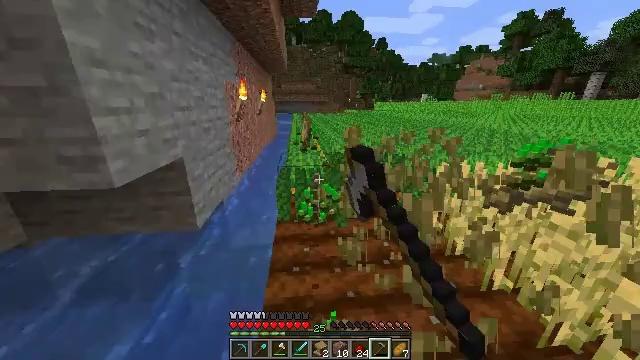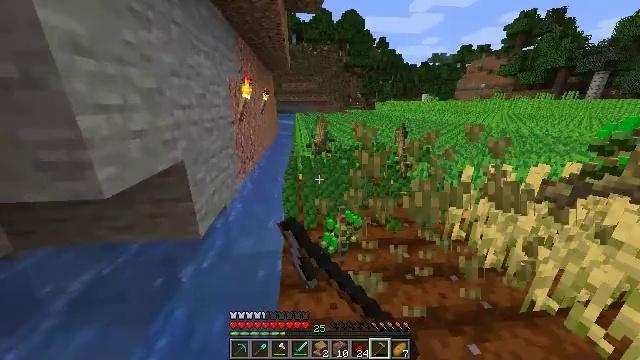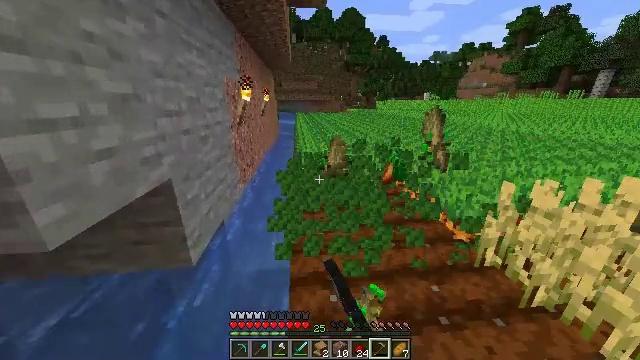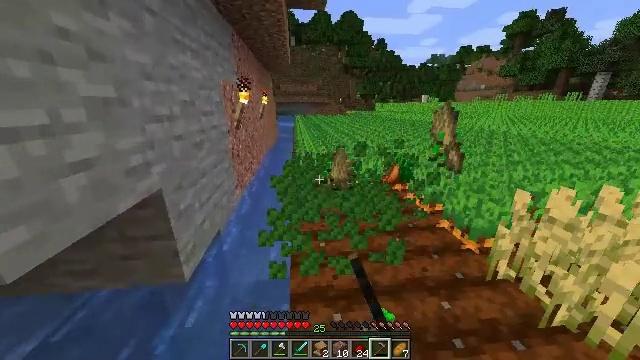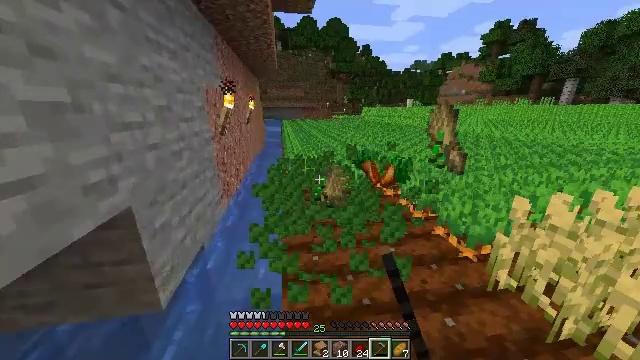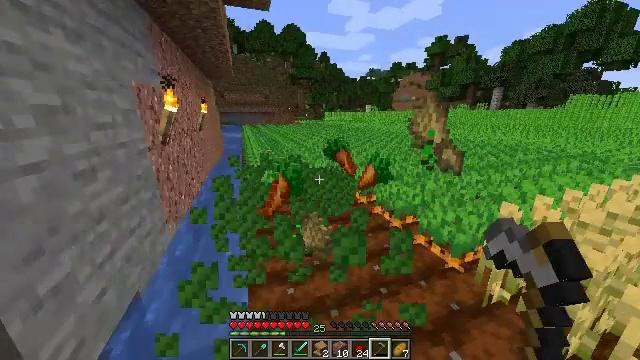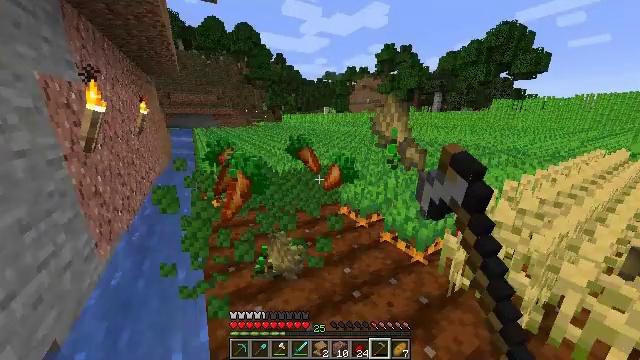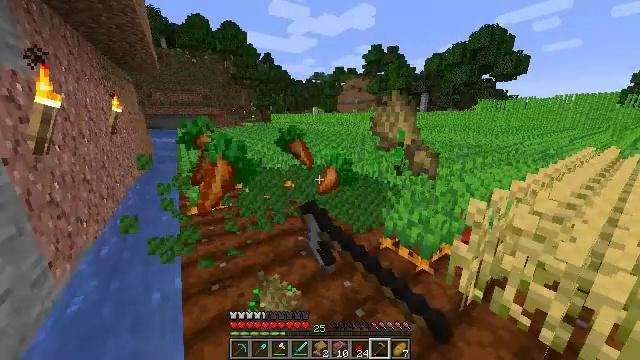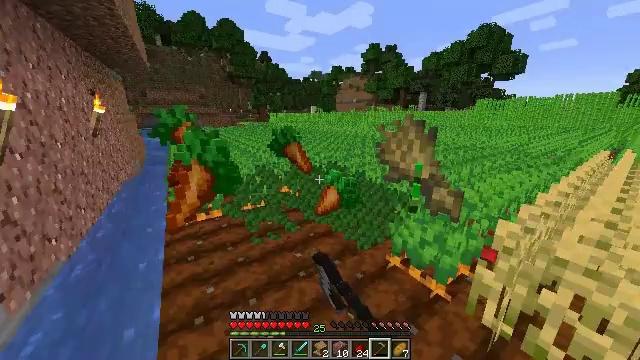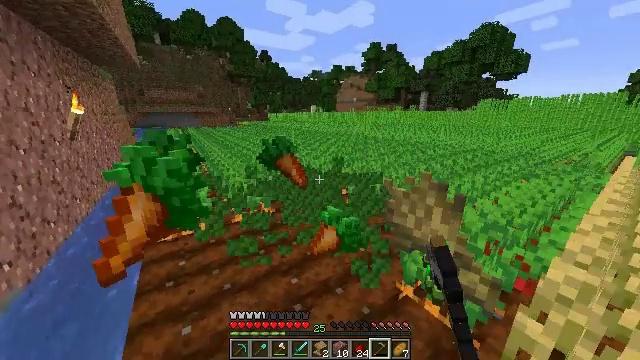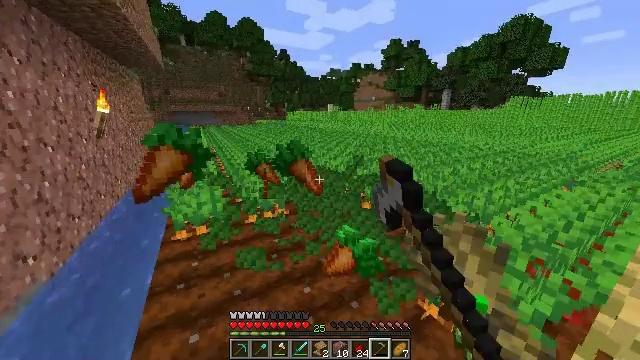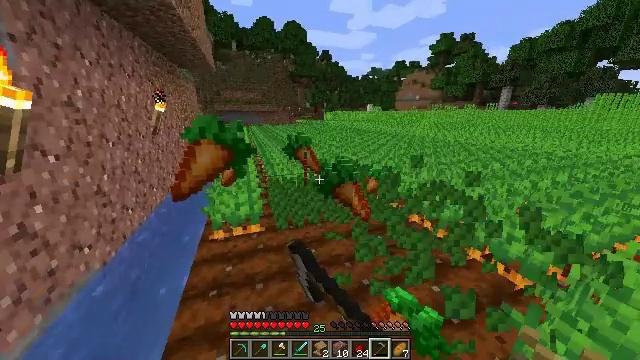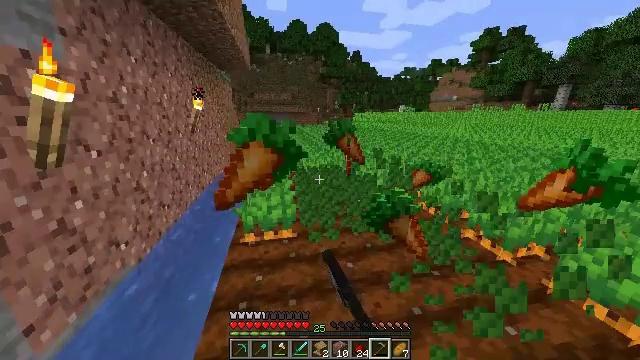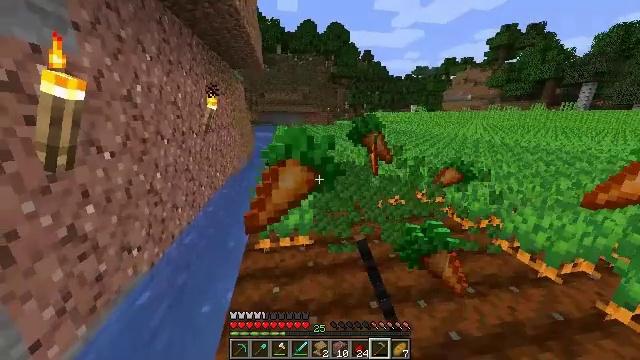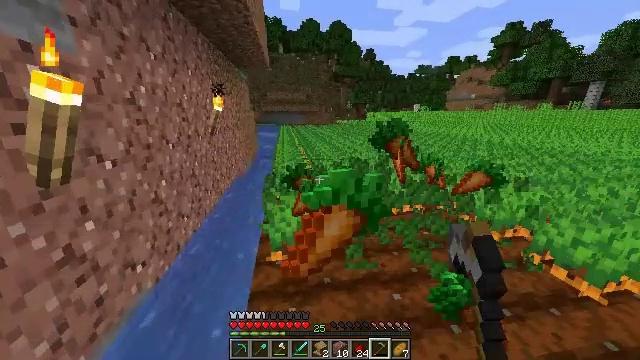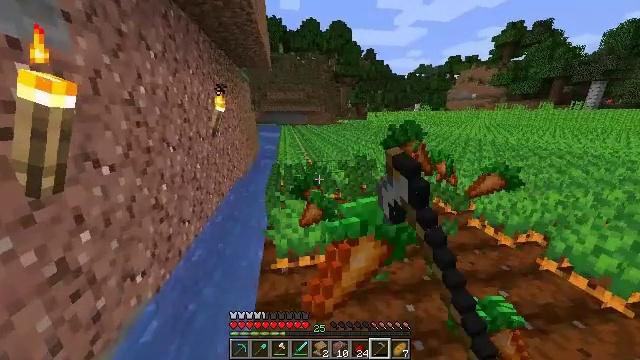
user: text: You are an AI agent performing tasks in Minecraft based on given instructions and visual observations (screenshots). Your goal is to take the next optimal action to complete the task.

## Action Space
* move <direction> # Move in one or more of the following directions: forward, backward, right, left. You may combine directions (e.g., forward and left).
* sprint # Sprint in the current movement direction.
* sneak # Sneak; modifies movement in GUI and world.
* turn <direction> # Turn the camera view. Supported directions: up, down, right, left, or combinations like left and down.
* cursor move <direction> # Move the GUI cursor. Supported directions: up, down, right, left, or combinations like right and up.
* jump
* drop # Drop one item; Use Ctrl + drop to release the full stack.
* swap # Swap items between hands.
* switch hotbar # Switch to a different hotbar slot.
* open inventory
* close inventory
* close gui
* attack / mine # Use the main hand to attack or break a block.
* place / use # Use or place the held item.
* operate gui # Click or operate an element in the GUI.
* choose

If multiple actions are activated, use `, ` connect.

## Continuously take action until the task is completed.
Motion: motion action
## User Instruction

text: Dig up carrots from the soil.
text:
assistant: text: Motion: move forward, sprint, attack / mine
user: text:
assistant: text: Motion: move forward, sprint, attack / mine
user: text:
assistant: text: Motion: move forward, sprint, attack / mine
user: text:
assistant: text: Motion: move forward, sprint, turn right and up, attack / mine
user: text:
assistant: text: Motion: move forward, sprint, turn right and up, attack / mine
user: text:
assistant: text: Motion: move forward, sprint, turn right, attack / mine
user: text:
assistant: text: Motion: move forward, sprint, turn right, attack / mine
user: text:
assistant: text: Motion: move forward, sprint, attack / mine
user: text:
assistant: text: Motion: move forward, sprint, attack / mine
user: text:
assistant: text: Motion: move forward and move left, sprint, turn left, attack / mine
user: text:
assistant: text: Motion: move forward and move left, sprint, turn left, attack / mine
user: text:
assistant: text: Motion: move forward and move left, sprint, turn left, attack / mine
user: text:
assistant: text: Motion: move forward and move left, sprint, turn left, attack / mine
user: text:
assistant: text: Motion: move forward and move left, sprint, attack / mine
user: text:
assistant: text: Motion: move forward, sprint, attack / mine
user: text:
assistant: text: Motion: move forward, sprint, attack / mine
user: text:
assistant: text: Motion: move forward and move right, sprint, turn right, attack / mine
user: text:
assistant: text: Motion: move forward and move right, sprint, turn right, attack / mine
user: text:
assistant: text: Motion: move forward and move right, sprint, turn right, attack / mine
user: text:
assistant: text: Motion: move forward and move right, sprint, turn right, attack / mine
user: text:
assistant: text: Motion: move forward, sprint, attack / mine
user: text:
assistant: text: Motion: move forward and move left, sprint, turn left, attack / mine
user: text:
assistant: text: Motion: move forward and move left, sprint, turn left, attack / mine
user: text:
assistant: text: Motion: move forward and move left, sprint, turn left, attack / mine
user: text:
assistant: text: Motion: move forward and move left, sprint, turn left, attack / mine
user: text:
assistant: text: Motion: move forward, sprint, attack / mine
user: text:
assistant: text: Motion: move forward
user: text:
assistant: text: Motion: open inventory
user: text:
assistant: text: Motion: open inventory
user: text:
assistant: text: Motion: open inventory